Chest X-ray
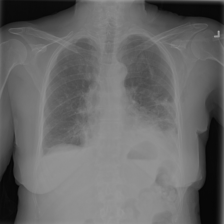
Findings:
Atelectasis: negative
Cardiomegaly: negative
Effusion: negative
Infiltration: negative
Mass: negative
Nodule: negative
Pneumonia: negative
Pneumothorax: positive
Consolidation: negative
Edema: negative
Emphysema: negative
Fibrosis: negative
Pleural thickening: negative
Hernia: negative